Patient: sex M, age 63
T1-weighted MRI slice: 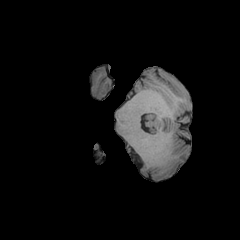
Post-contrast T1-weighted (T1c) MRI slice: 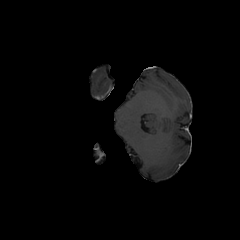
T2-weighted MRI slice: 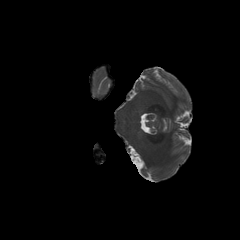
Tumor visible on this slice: no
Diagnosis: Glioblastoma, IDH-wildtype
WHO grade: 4